Question: For some reason my text pane is white. It's a text pane (output) nested inside a j scrollpane.
'''
jScrollPane1.setBackground(new java.awt.Color(0, 0, 0));
jScrollPane1.setBorder(null);
jScrollPane1.setOpaque(false);
output.setEditable(false);
output.setBackground(new java.awt.Color(0, 0, 0));
output.setBorder(null);
output.setCaretColor(new java.awt.Color(255, 255, 255));
output.setDisabledTextColor(new java.awt.Color(0, 0, 0));
output.setHighlighter(null);
output.setOpaque(false);
jScrollPane1.setViewportView(output);
'''

That's the only code affecting it. I don't know why this is happening, but I want the text pane to be black.
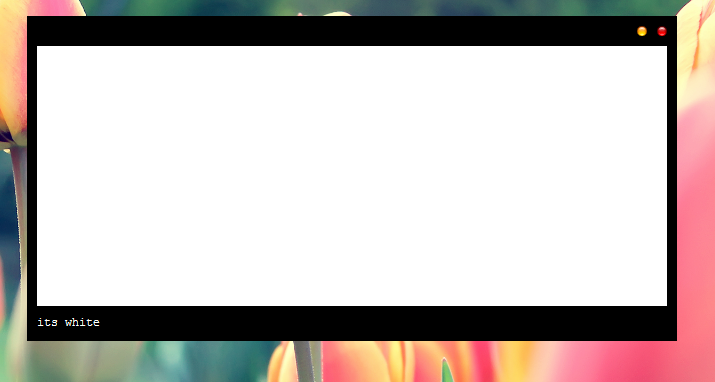
Answer: First of all, setting the background color of the 'JTextPane' should be more than enough

'''
import java.awt.BorderLayout;
import java.awt.Color;
import java.awt.EventQueue;
import javax.swing.JFrame;
import javax.swing.JScrollPane;
import javax.swing.JTextPane;
import javax.swing.UIManager;
import javax.swing.UnsupportedLookAndFeelException;
public class BlackTextPane {
public static void main(String[] args) {
new BlackTextPane();
}
public BlackTextPane() {
EventQueue.invokeLater(new Runnable() {
@Override
public void run() {
try {
UIManager.setLookAndFeel(UIManager.getSystemLookAndFeelClassName());
} catch (ClassNotFoundException | InstantiationException | IllegalAccessException | UnsupportedLookAndFeelException ex) {
}
JTextPane tp = new JTextPane();
tp.setForeground(Color.WHITE);
tp.setBackground(Color.BLACK);
JFrame frame = new JFrame("Testing");
frame.setDefaultCloseOperation(JFrame.EXIT_ON_CLOSE);
frame.setLayout(new BorderLayout());
frame.add(new JScrollPane(tp));
frame.pack();
frame.setLocationRelativeTo(null);
frame.setVisible(true);
}
});
}
}
'''
How ever, you seem to making it transparent for some reason, 'output.setOpaque(false);'. Now you've made the 'JScrollPane' transparent as well, which is good, but you forgot to make the view port transparent 'jScrollPane1.getViewport().setOpaque(false);'
Scroll panes are made up three components, the 'JScrollPane' itself, the 'JViewport' which determines what gets displayed and you component (the view)
<URL>
Take a closer look at <URL> for more details